Breast ultrasound image
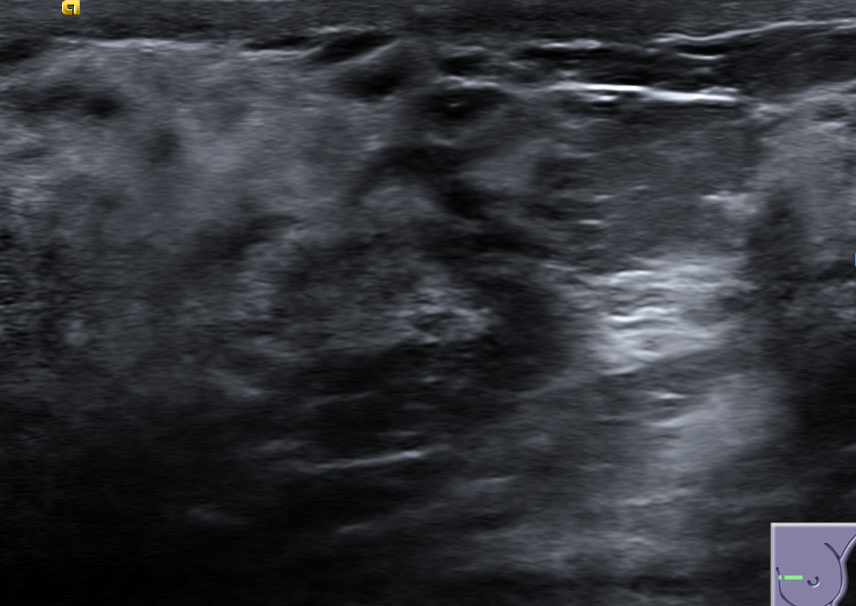
Diagnosis: normal